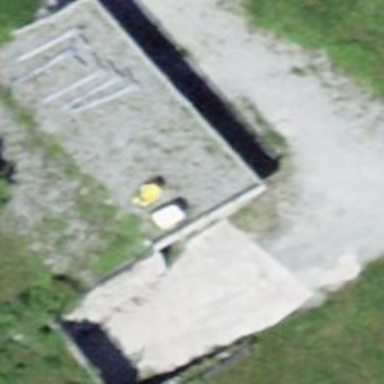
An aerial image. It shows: Retaining wall.